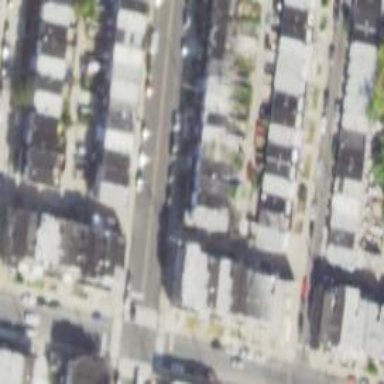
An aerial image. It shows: Alleyway designated as service road.